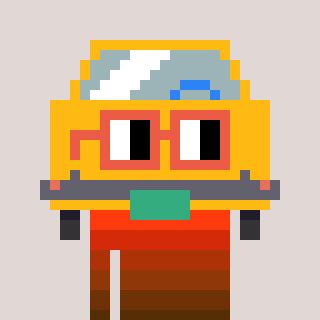
a pixel art character with square orange glasses, a taxi-shaped head and a gunk-colored body on a warm background